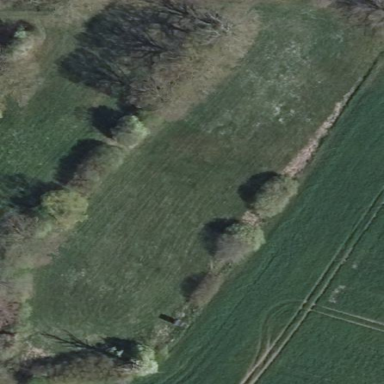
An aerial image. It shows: Beautiful meadow.